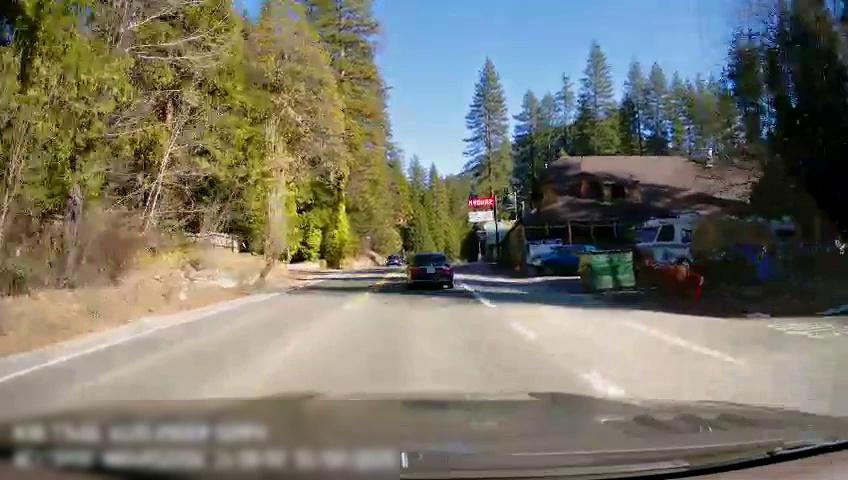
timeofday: Day
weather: Sunny
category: Drivable Space
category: Vehicles | Car
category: Vehicles | Truck
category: Vehicles | Bus
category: Vehicles | Car
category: Lanes | Opposite Lane
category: Lanes | Current Lane